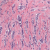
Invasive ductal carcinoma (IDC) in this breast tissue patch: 1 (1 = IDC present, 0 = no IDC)